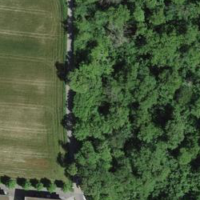
EUNIS habitat code: 41
Species observed at this site:
Hedera helix
Euonymus europaeus